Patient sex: M
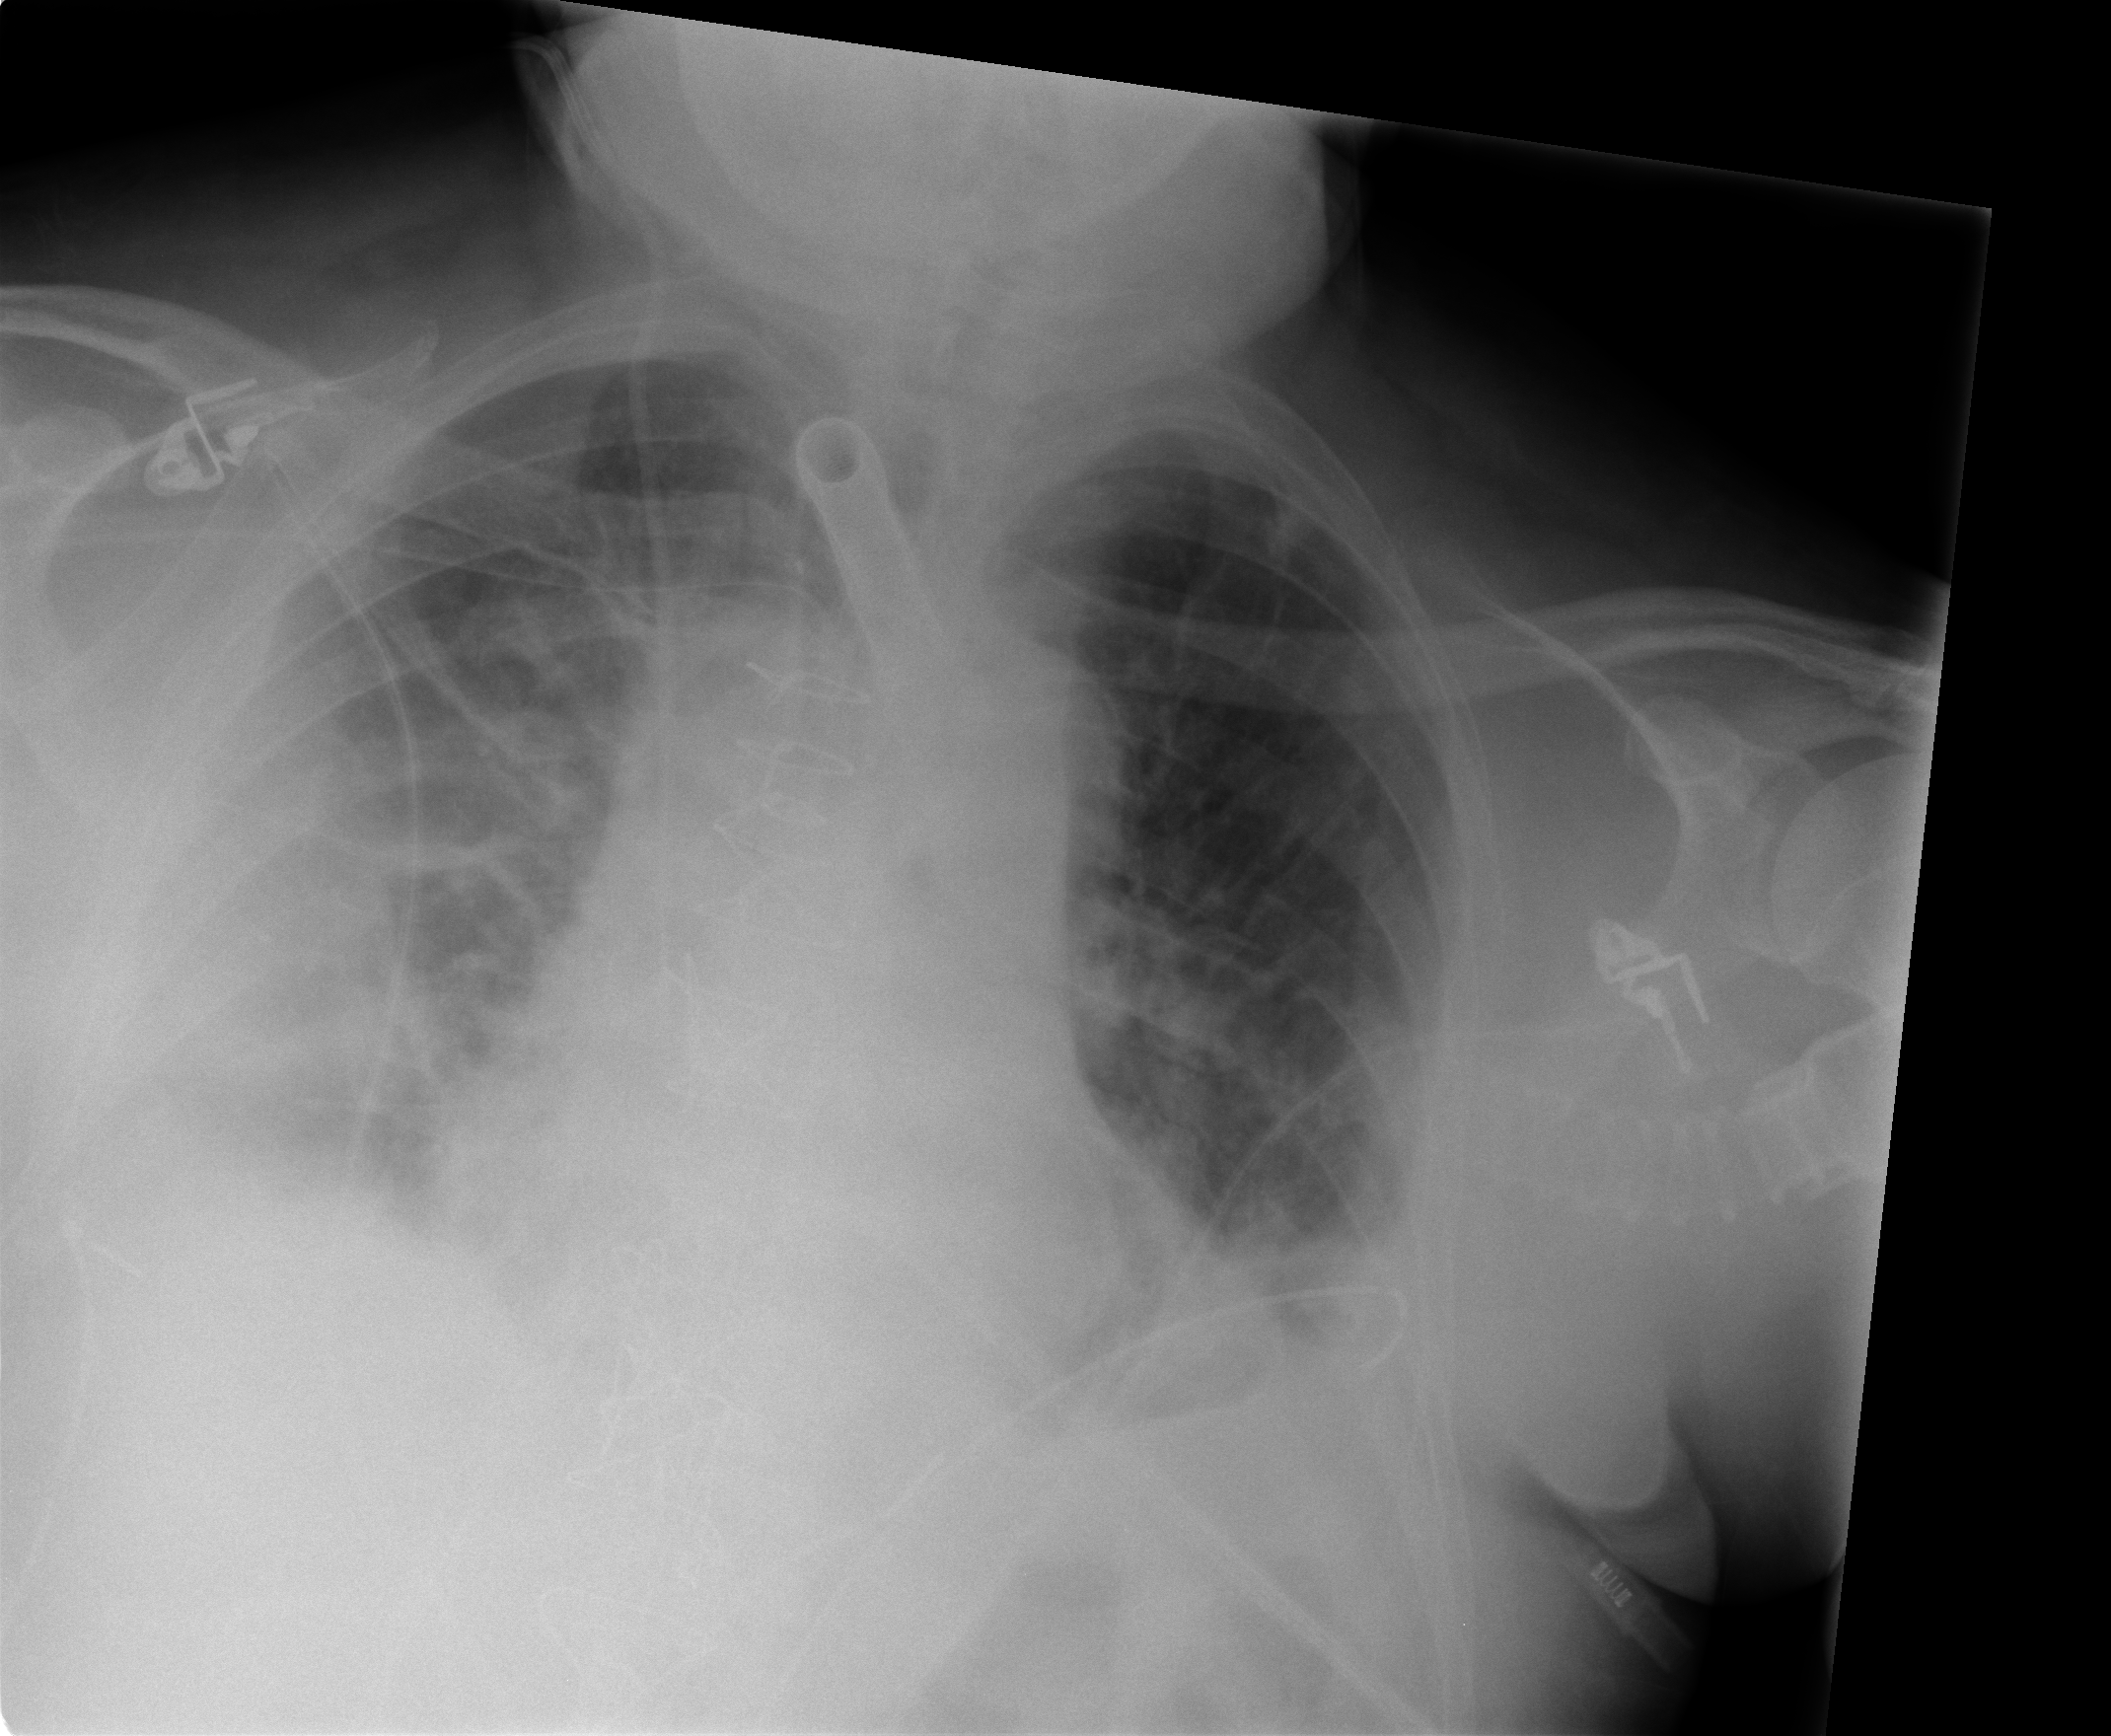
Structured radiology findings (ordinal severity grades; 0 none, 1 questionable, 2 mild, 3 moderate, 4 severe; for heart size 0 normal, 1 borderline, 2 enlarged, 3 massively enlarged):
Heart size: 2
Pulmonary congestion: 2
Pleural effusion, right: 3
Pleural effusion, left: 2
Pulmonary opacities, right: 2
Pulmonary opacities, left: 0
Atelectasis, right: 3
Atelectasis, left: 2